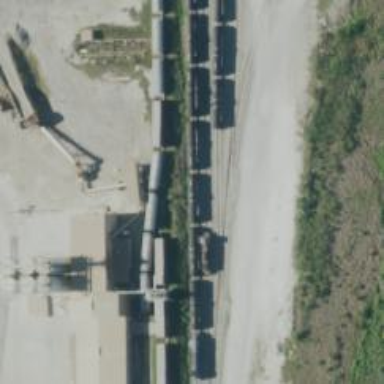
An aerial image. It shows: Rail spur service.